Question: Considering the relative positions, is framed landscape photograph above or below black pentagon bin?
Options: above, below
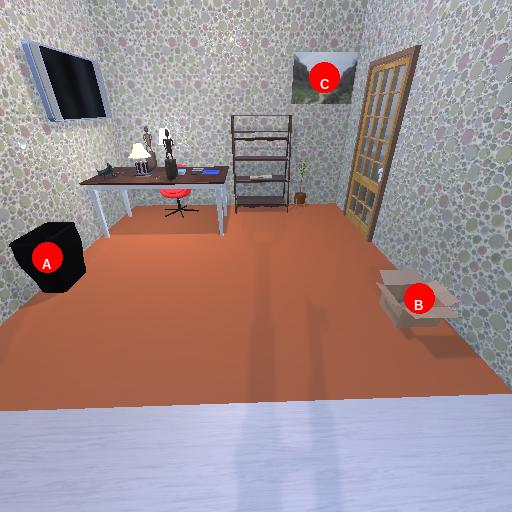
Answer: above